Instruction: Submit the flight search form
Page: home
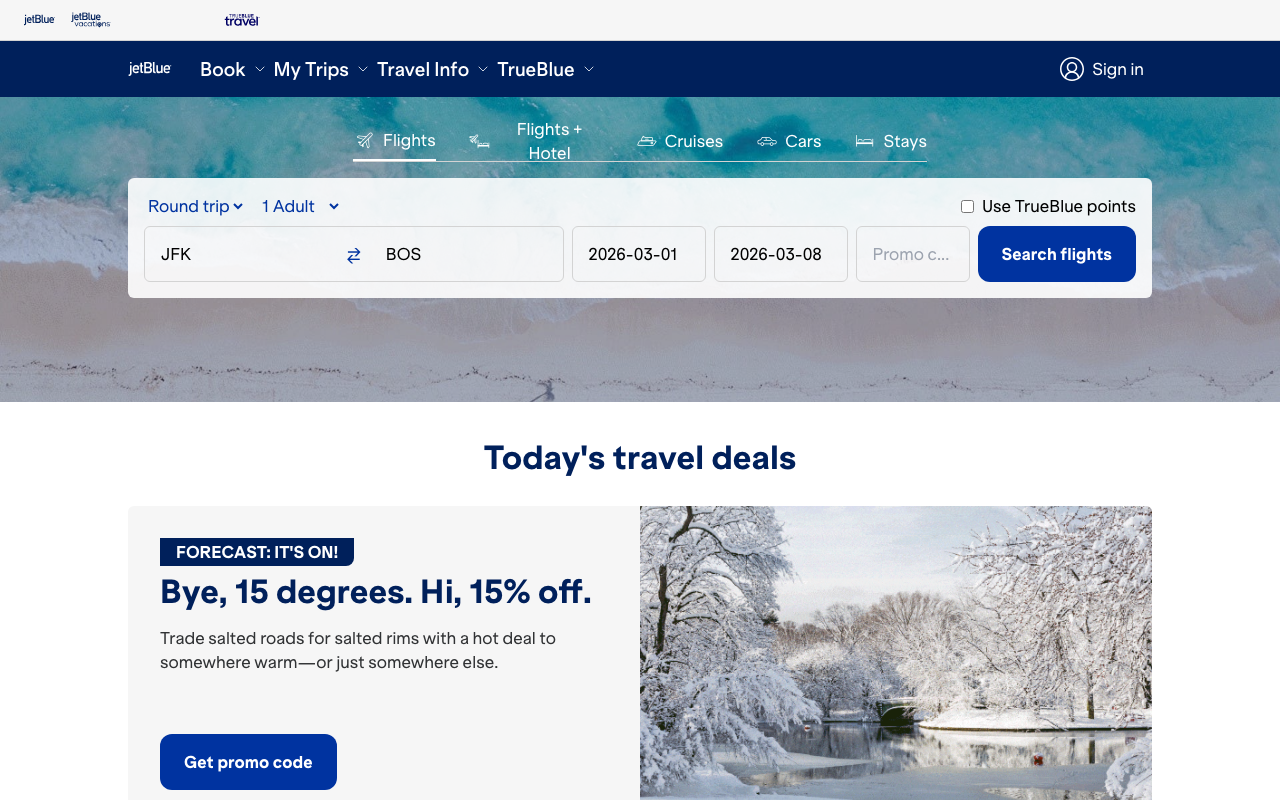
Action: click